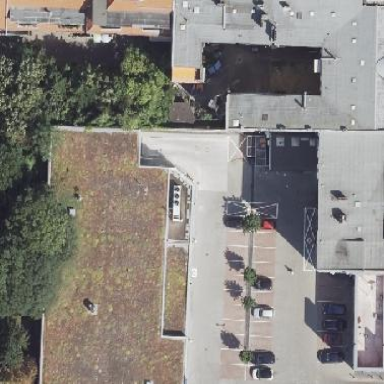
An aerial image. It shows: Supermarket building.